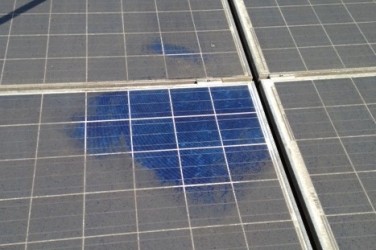
Label: Dusty